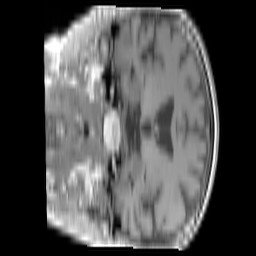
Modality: T1w
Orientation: coronal
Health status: ill
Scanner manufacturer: siemens
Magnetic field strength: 3 T
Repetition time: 0.4 s
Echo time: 0.00246 s